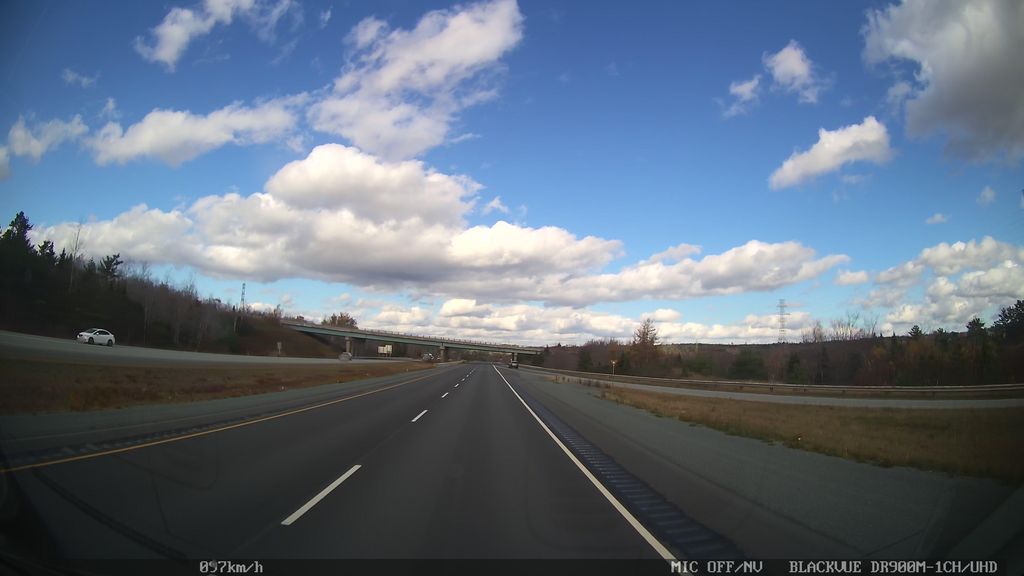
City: halifax